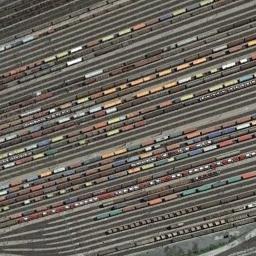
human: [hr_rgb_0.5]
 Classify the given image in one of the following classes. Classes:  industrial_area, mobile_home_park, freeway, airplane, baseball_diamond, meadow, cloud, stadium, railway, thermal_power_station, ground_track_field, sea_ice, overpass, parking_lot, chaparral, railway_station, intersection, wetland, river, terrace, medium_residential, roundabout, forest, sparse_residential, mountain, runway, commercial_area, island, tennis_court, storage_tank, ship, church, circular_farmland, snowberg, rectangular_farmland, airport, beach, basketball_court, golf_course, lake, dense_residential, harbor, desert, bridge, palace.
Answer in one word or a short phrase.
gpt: railway